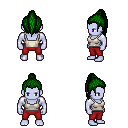
a pixel art fantasy rpg character, male body template, dark elf, purple skin, white pirate shirt, red pants, green long topknot hairstyle, four views (front, back, left, right), 2x2 character sprite sheet, small pixel art, hard edges, no anti-aliasing